Field crop: maize
Growth stage: 1
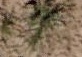
Species: salsola